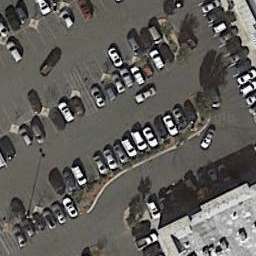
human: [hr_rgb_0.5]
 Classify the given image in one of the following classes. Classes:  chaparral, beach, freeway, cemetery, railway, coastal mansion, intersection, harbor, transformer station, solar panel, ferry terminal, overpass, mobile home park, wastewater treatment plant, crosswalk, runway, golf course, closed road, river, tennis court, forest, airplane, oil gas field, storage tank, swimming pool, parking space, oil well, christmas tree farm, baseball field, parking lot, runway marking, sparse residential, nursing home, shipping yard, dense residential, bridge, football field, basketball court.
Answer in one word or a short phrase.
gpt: parking lot